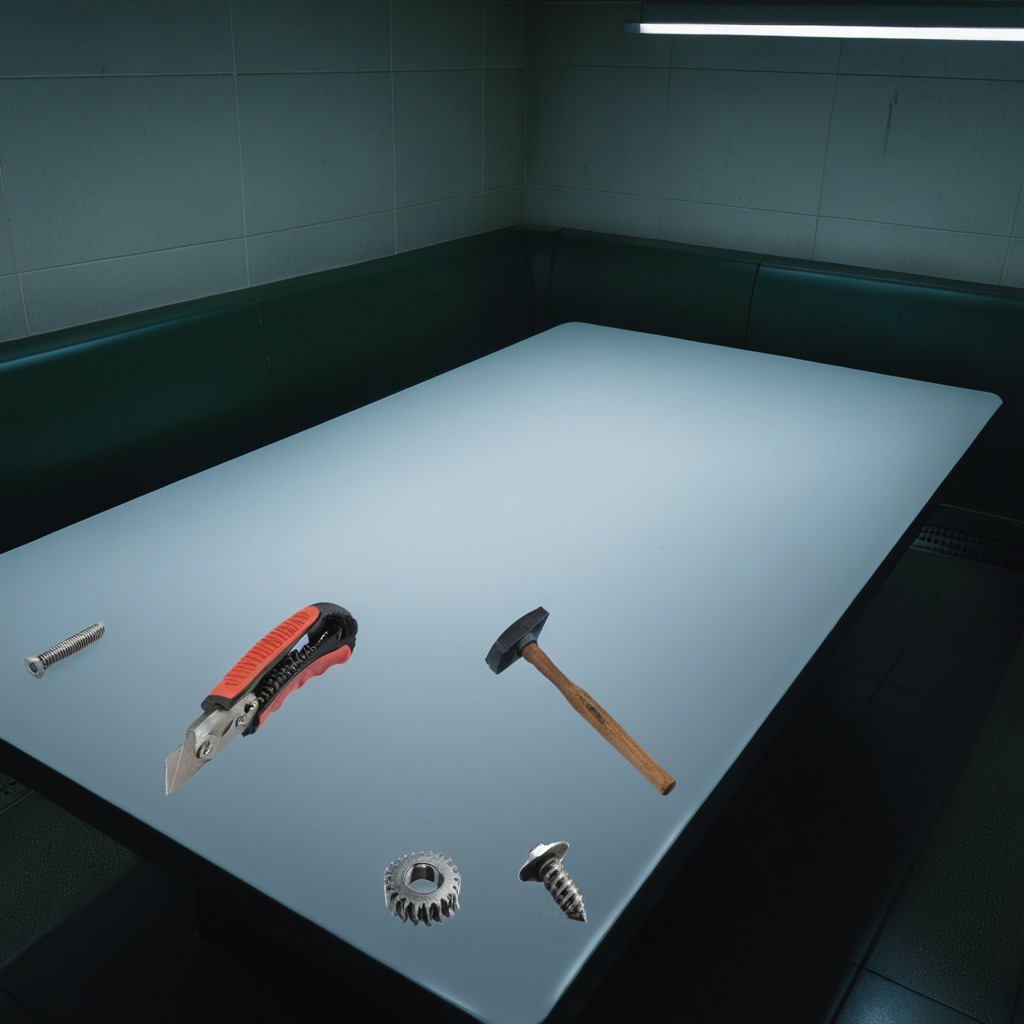
A steel gear with teeth, a utility knife, a metal machine screw, a hammer, and a coiled metal spring are lying on a clean empty table in a railway signal maintenance room lit by harsh overhead fluorescents.